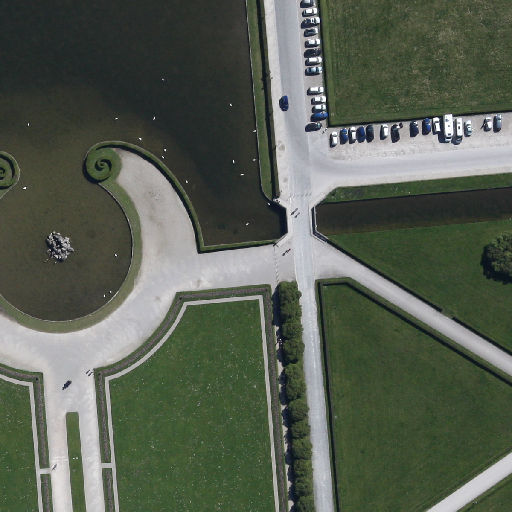
Referring expression: vehicle in the parking area